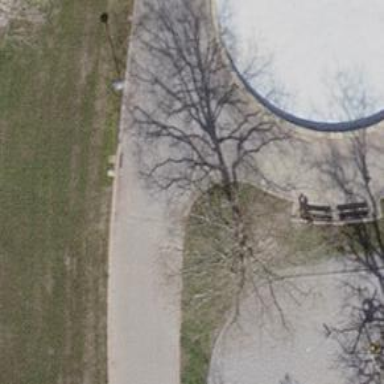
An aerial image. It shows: Pedestrian path with asphalt surface.